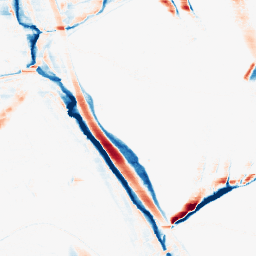
Category: morphological
Decomposition family: morphological_rect
Decomposition parameters: operation: average
width: 20
height: 3
Upsampling method: quartic
Upsampling parameters: scale: 2
Upsampling scale: 2